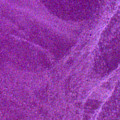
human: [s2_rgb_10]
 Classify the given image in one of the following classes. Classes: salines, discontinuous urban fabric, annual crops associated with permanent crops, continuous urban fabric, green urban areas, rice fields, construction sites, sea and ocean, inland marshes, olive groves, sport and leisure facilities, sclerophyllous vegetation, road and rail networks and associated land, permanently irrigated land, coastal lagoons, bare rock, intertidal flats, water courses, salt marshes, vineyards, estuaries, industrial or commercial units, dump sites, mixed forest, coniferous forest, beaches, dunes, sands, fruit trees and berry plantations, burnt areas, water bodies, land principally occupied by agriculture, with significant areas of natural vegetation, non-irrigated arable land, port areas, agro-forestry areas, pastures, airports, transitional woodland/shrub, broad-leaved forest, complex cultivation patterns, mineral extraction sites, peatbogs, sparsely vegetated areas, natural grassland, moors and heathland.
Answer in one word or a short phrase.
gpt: sea and ocean